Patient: sex M, age 60
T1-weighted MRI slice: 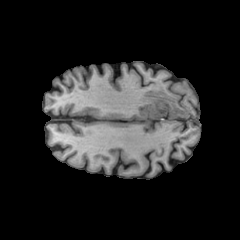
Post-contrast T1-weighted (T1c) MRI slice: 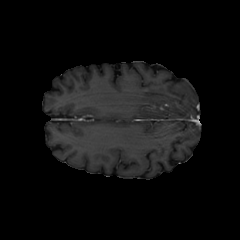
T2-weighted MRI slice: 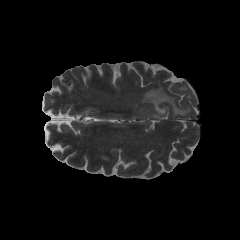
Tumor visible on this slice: yes
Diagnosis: Glioblastoma, IDH-wildtype
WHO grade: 4